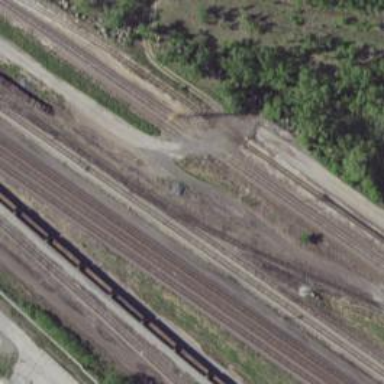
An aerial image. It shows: Railway level crossing.